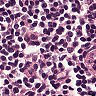
Metastatic tissue present: no